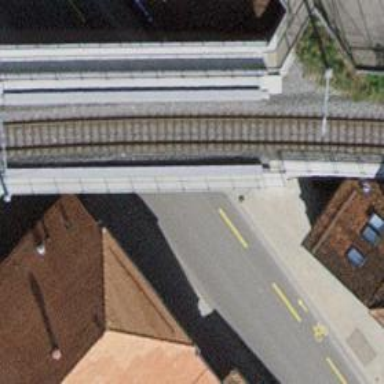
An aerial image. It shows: Bridge with single railway track electrified by contact line.